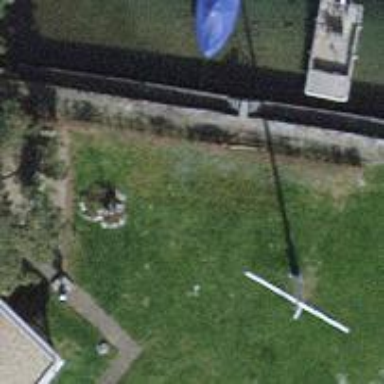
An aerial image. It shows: Flagpole structure.